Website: lowes
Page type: payment
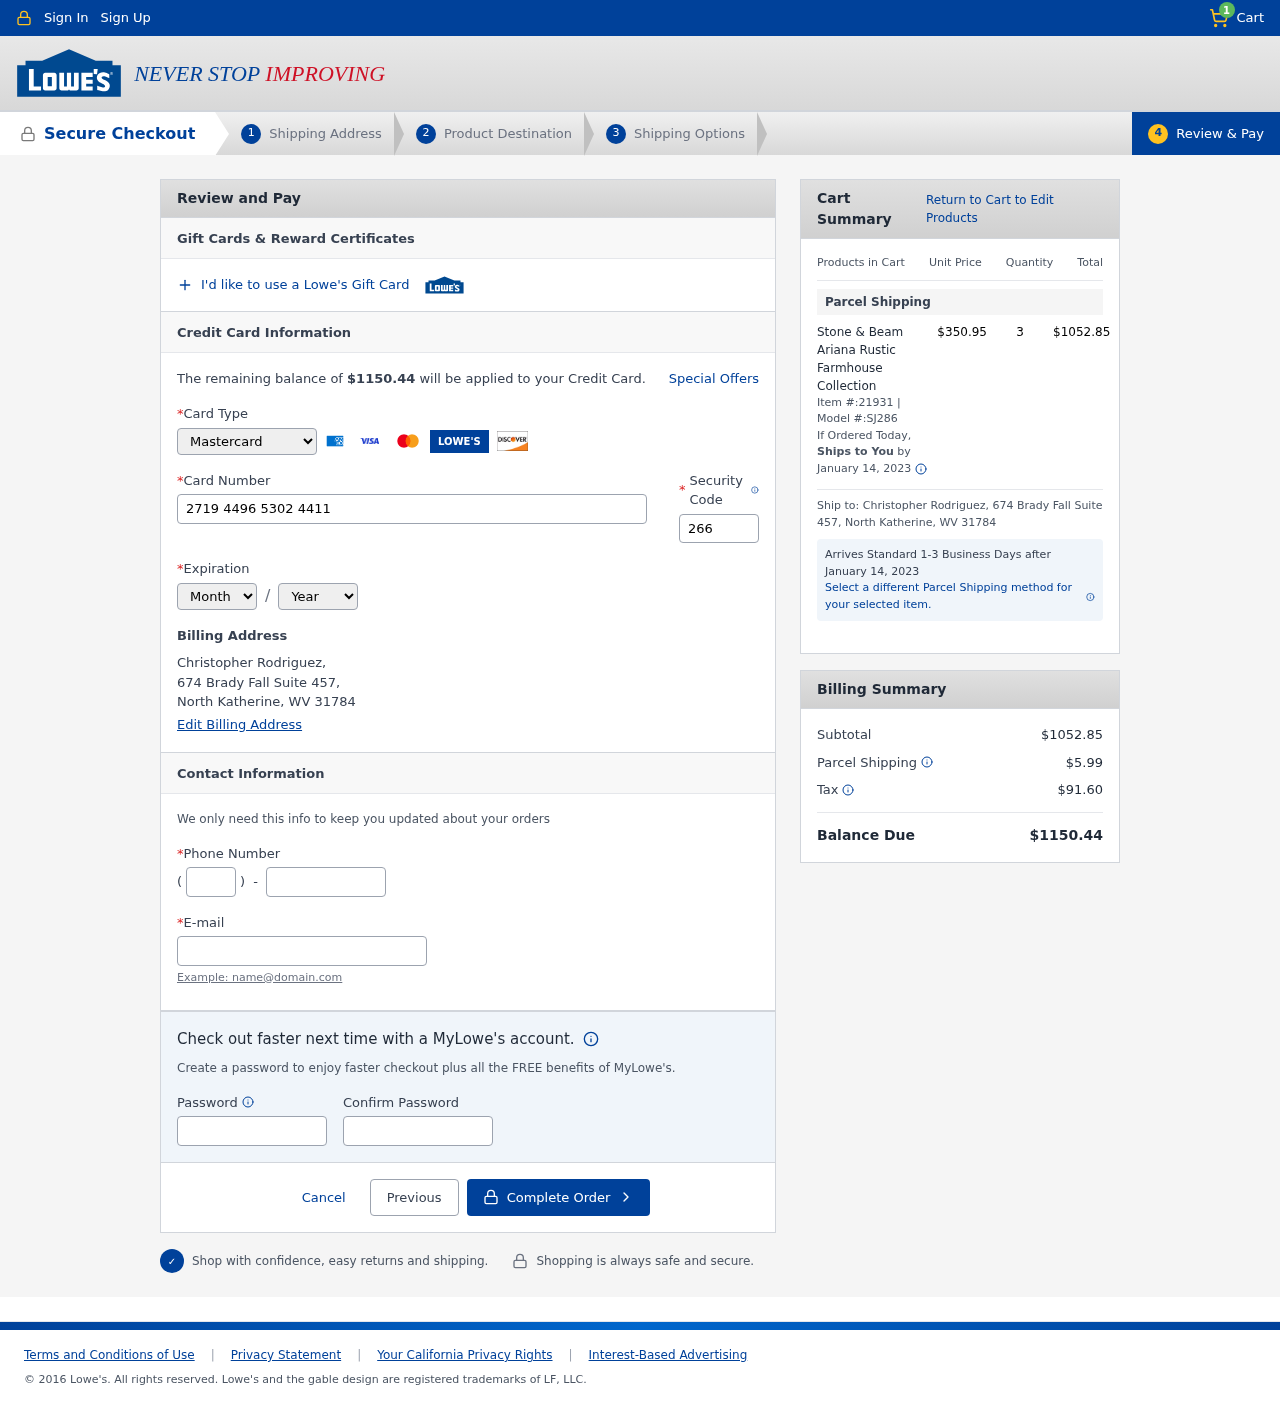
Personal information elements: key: PII_CARD_CVV
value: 266
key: PII_CARD_EXPIRY_MONTH
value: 04
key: PII_CARD_EXPIRY_YEAR
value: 29
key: PII_CARD_NUMBER
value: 2719 4496 5302 4411
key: PII_CARD_TYPE
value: Mastercard
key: PII_CITY_STATE_ZIP
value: North Katherine, WV 31784
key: PII_EMAIL
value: crodriguez@hotmail.com
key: PII_FULLNAME
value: Christopher Rodriguez,
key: PII_PHONE
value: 6919711752
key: PII_PHONE_AREA
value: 691
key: PII_STREET
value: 674 Brady Fall Suite 457
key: PII_STREET
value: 674 Brady Fall Suite 457,
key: PII_FULLNAME2
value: Christopher Rodriguez
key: PII_CITY
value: North Katherine
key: PII_STATE_ABBR
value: WV
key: PII_POSTCODE
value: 31784
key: PII_POSTCODE_FULL
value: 31784
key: PII_CITY_STATE
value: North Katherine, WV
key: PII_POSTCODE_NUMERIC
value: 31784
Product elements: key: PRODUCT1_NAME
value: Stone & Beam Ariana Rustic Farmhouse Collection
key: PRODUCT1_PRICE
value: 350.95
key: PRODUCT1_QUANTITY
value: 3
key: PRODUCT1_ITEM
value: Item #:21931
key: PRODUCT1_MODEL
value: Model #:SJ286
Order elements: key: ORDER_NUM_ITEMS
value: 1
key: ORDER_TOTAL
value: $1150.44
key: ORDER_SHIPPING_DATE
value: January 14, 2023
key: ORDER_SUBTOTAL
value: $1052.85
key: ORDER_SHIPPING_DATE2
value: January 14, 2023
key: ORDER_SHIPPING_COST
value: $5.99
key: ORDER_TAX
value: $91.60